Question: I have a table here: <URL>
As you can see the table row is longer than the table headings. I have got a fixed table headings using one table and just including 'th' tags and then I create a second table for 'td' tags an combine together.
My question is how do I get the table heading to be the same width as the table row and then be able to clip the scroll bar on the side next to the table row?
Below is html:
'''
<table id="qandatbl" cellspacing="0" cellpadding="0" border="0" align="center" style="width: 1205px;">
<thead>
<tr>
<th width="2%"></th>
<th class="qid" width="5%">Num</th>
<th class="question" width="13%">Question</th>
<th class="optandans" width="16%">Option and Answer</th>
<th class="noofreplies" width="7%">Number of Replies</th>
<th class="weight" width="6%">Number of Marks</th>
<th class="image" width="17%">Image</th>
<th class="video" width="17%">Video</th>
<th class="audio" width="17%">Audio</th>
</tr>
</thead>
</table>
<div id="qandatbl_onthefly_container" style="width: 1221px;">
<table id="qandatbl_onthefly" cellspacing="0" cellpadding="0" border="0" align="center">
<tbody>
<tr class="optionAndAnswer" align="center">
<td class="plusrow" width="2%">1</td>
<td class="qid" width="5%">2</td>
<td class="question" width="13%">3</td>
<td class="extratd" width="16%">4</td>
<td class="noofreplies" width="7%">5</td>
<td class="weight" width="6%">6</td>
<td class="image" width="17%">7</td>
<td class="video" width="17%">8</td>
<td class="audio" width="17%">9</td>
</tr>
</tbody>
</table>
</div>
'''
Below is CSS:
'''
#qandatbl_onthefly_container
{
width:100%;
overflow-y: scroll;
overflow-x: hidden;
max-height:500px;
}
#qandatbl_onthefly
{
width:100%;
clear:both;
overflow:auto;
}
#qandatbl, #qandatbl_onthefly{
border:1px black solid;
border-collapse:collapse;
table-layout:fixed;
}
#qandatbl{
width:100%;
margin-left:0;
clear:both;
}
#qandatbl td {
vertical-align: middle;
}
#qandatbl th{
border:1px black solid;
border-collapse:collapse;
text-align:center;
}
'''
'''
#qandatbl_onthefly_container
{
overflow-y: scroll;
overflow-x: hidden;
max-height:500px;
}
#qandatbl_onthefly
{
clear:both;
overflow:auto;
}
#qandatbl, #qandatbl_onthefly{
border:1px black solid;
border-collapse:collapse;
table-layout:fixed;
width:100%;
margin-left:0;
clear:both;
}
#qandatbl td {
vertical-align: middle;
}
#qandatbl th{
border:1px black solid;
border-collapse:collapse;
text-align:center;
}
#qandatbl_onthefly td{
border:1px black solid;
border-collapse:collapse;
}
'''
OUTPUT AT MOMENT:

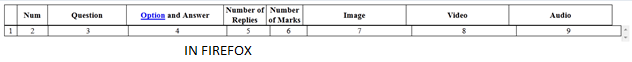
Answer: You are in 2 diferrent tables.
Headers are in:
'''
table id="qandatbl" cellspacing="0" cellpadding="0" border="0" align="center" style="width: 1205px;"
'''
Body is in:
'''
table id="qandatbl_onthefly" cellspacing="0" cellpadding="0" border="0" align="center"
'''
If you really want to have two different tables you have to make th and td the same width in CSS. I would suggest to make thead and tbody to that what your two tables are currently.
'''
thead id="qandatbl"
tbody id="qandatbl_onthefly"
'''
(OT: And can somebody please tell me how to format HTML tags at SO ?)